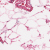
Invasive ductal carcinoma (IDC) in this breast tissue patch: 0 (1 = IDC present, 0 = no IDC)